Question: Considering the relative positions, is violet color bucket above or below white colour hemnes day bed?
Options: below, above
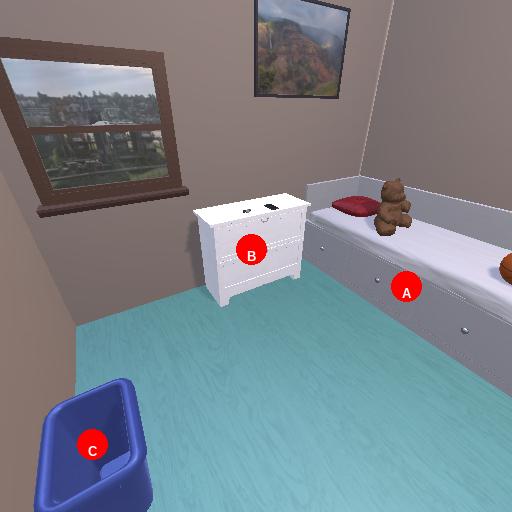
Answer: below